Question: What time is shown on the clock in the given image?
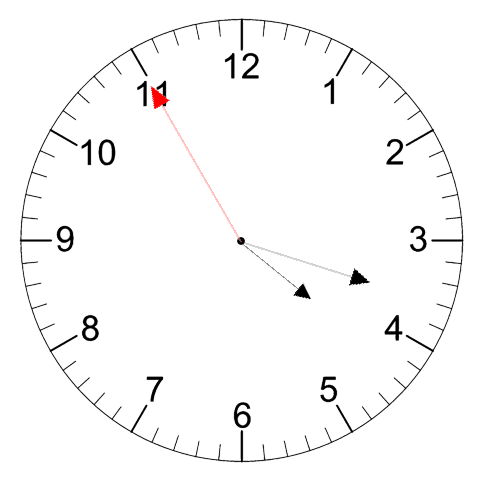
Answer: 04:17:55